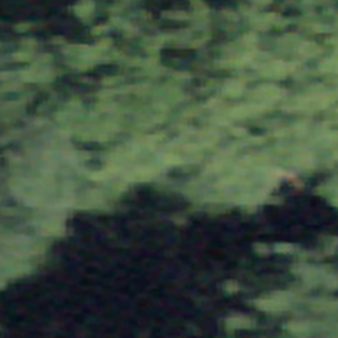
Label: other